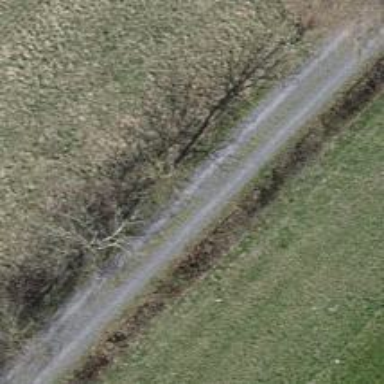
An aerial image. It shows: Track with grade2 tracktype.